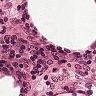
Metastatic tissue present: no